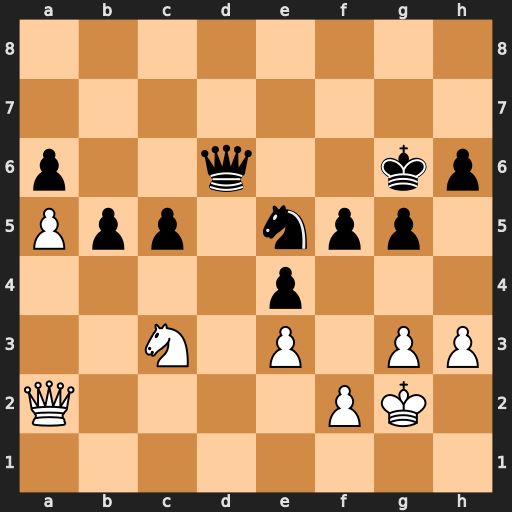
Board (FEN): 8/8/p2q2kp/Ppp1npp1/4p3/2N1P1PP/Q4PK1/8
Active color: w
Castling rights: -
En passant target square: -
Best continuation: Qg8+ Kf6 Nd5+ Qxd5 Qxd5